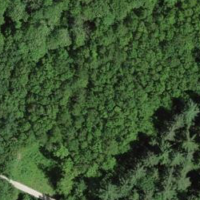
EUNIS habitat code: 41
Species observed at this site:
Regulus regulus